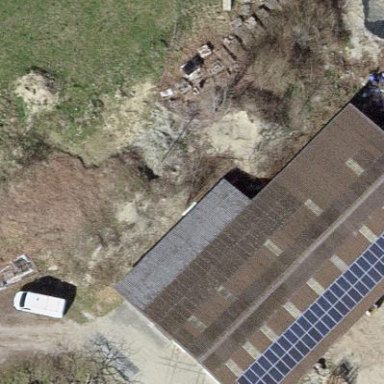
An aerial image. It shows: Gabled building.